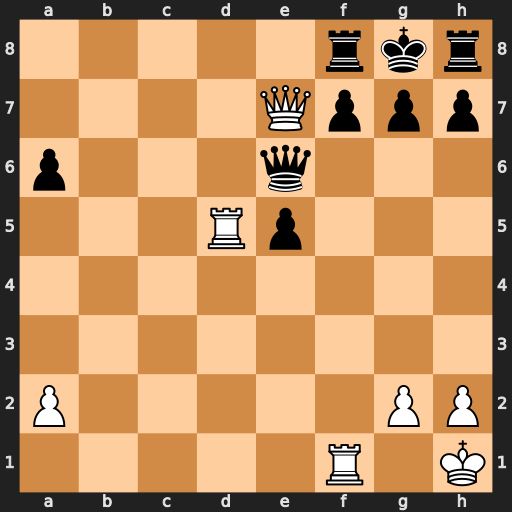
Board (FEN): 5rkr/4Qppp/p3q3/3Rp3/8/8/P5PP/5R1K
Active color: w
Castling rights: -
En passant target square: -
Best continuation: Qxe6 fxe6 Rxf8+ Kxf8 Rd8+ Kf7 Rxh8